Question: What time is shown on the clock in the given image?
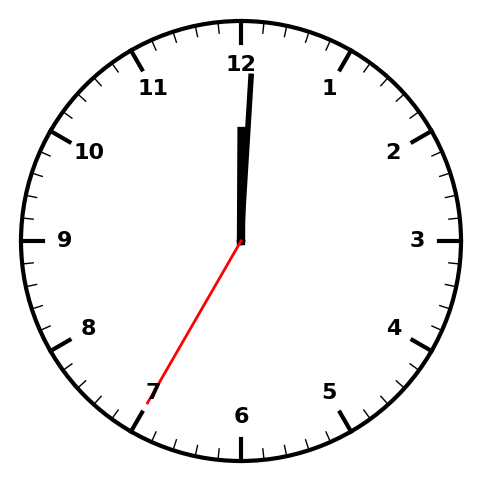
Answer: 12:00:35